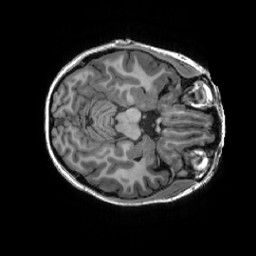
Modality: T1w
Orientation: axial
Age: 24
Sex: female
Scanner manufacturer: ge
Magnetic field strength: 3 T
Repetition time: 0.007348 s
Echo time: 0.003036 s